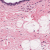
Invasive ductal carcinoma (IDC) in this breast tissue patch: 0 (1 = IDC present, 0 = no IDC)